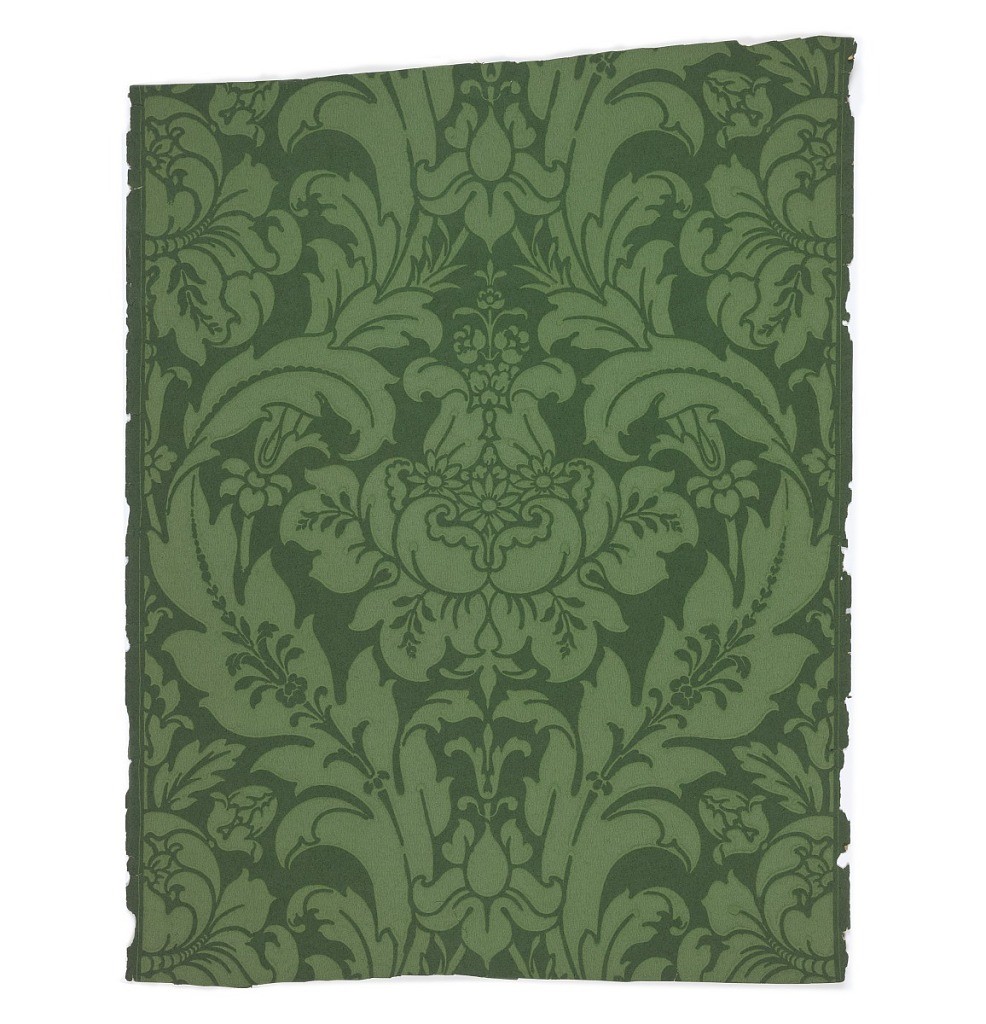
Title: Sidewall
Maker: Zuber & Cie, Rixheim, Alsace, France, founded 1797
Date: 1875–1900
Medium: Machine-printed on continuous paper
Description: Paper with dark green ground has large-scale stylized foliate and floral design printed in medium green.